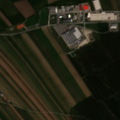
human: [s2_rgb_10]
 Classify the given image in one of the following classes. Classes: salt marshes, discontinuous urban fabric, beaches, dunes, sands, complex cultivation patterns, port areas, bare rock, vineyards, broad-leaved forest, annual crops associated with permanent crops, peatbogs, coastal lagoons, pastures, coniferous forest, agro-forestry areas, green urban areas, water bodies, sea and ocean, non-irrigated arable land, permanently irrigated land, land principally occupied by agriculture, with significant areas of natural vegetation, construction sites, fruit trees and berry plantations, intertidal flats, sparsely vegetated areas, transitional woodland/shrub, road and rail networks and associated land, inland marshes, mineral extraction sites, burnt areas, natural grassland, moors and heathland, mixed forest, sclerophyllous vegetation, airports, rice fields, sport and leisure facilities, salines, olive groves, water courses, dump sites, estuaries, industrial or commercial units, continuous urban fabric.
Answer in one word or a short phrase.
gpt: discontinuous urban fabric, industrial or commercial units, non-irrigated arable land, coniferous forest